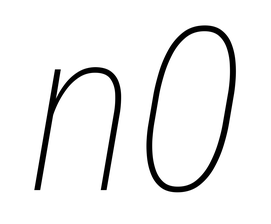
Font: Roboto-Italic_Condensed_Thin_Italic